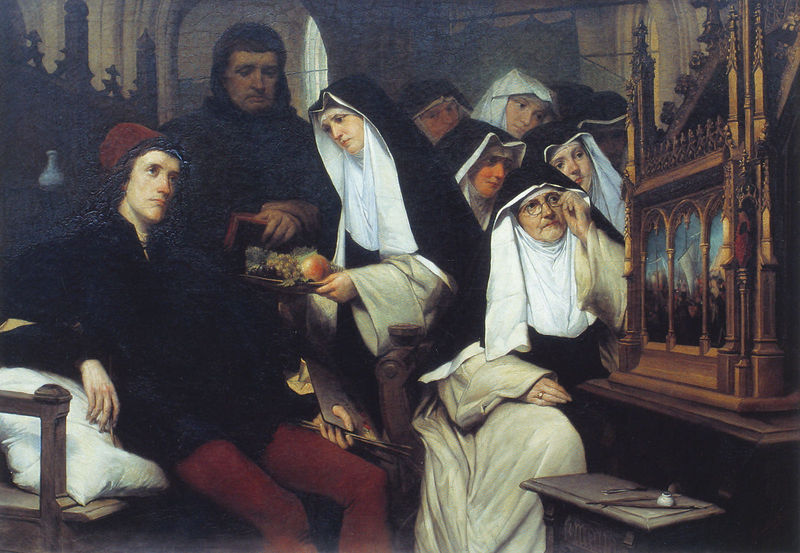
Titel: De zieke Memling schildert het Ursulaschrijn
Künstler: Henri Dobbelaere
Institution: Kortrijk, Stedelijke Musea
Schlagwörter: feder, gemälde, mann, schwarz, stuhl, obst, rot, bibel, schale, sehen, realismus, bank, kissen, langeweile, maler, buch, kloster, künstler, brille, nonne, pinsel, anschauen, altar, betrachten, abwesend, prister, obstschale, andacht, chor, mönch, strumpfhosen, studieren, peintre, kontemplation, intérieur, tristesse, huile, nonnen, tableau, soeurs, fruits, anschauung, religieuses, moine, religieux, châsse